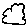
Label: cloud